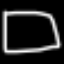
Label: square